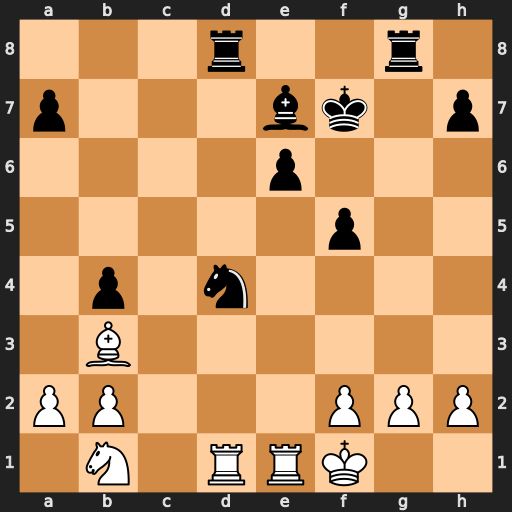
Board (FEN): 3r2r1/p3bk1p/4p3/5p2/1p1n4/1B6/PP3PPP/1N1RRK2
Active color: w
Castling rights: -
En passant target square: -
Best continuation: Rxd4 Rxd4 Bxe6+ Kg7 Bxg8